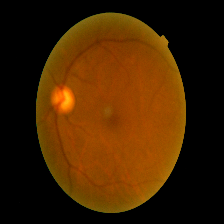
Diabetic retinopathy grade: Mild